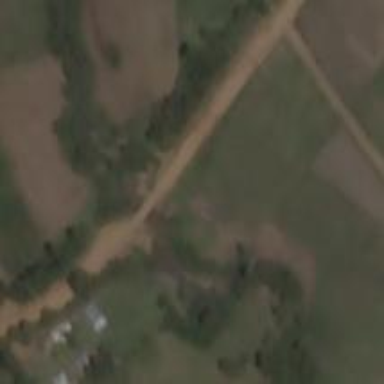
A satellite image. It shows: Unclassified road with bridge.